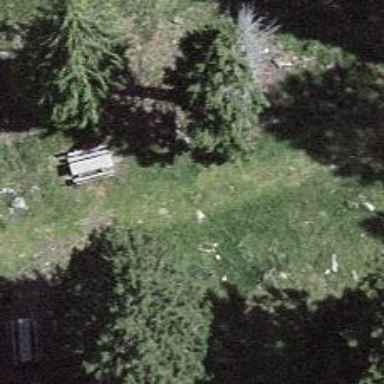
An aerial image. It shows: Picnic table located in leisure land area.